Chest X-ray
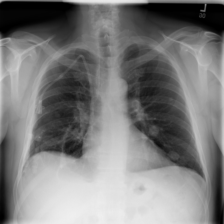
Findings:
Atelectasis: negative
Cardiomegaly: negative
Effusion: negative
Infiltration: negative
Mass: negative
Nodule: negative
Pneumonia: negative
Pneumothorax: negative
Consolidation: negative
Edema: negative
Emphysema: negative
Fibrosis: negative
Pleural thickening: negative
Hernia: negative